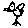
Label: bird